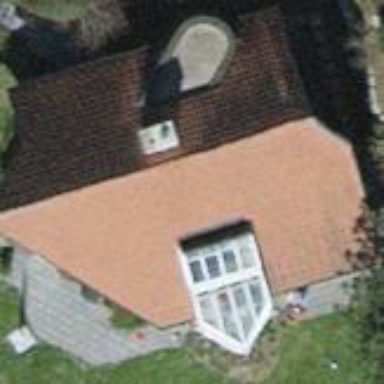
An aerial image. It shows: Building with tile roof.